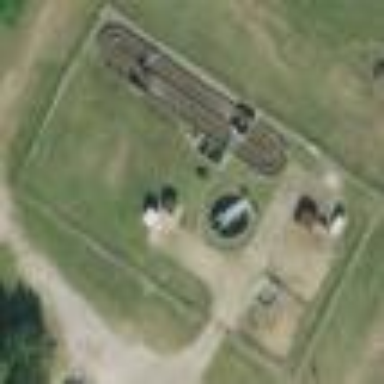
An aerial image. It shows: View of wastewater plant.